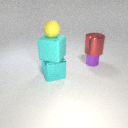
large cyan metal cube in front of small purple metal cylinder